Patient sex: M
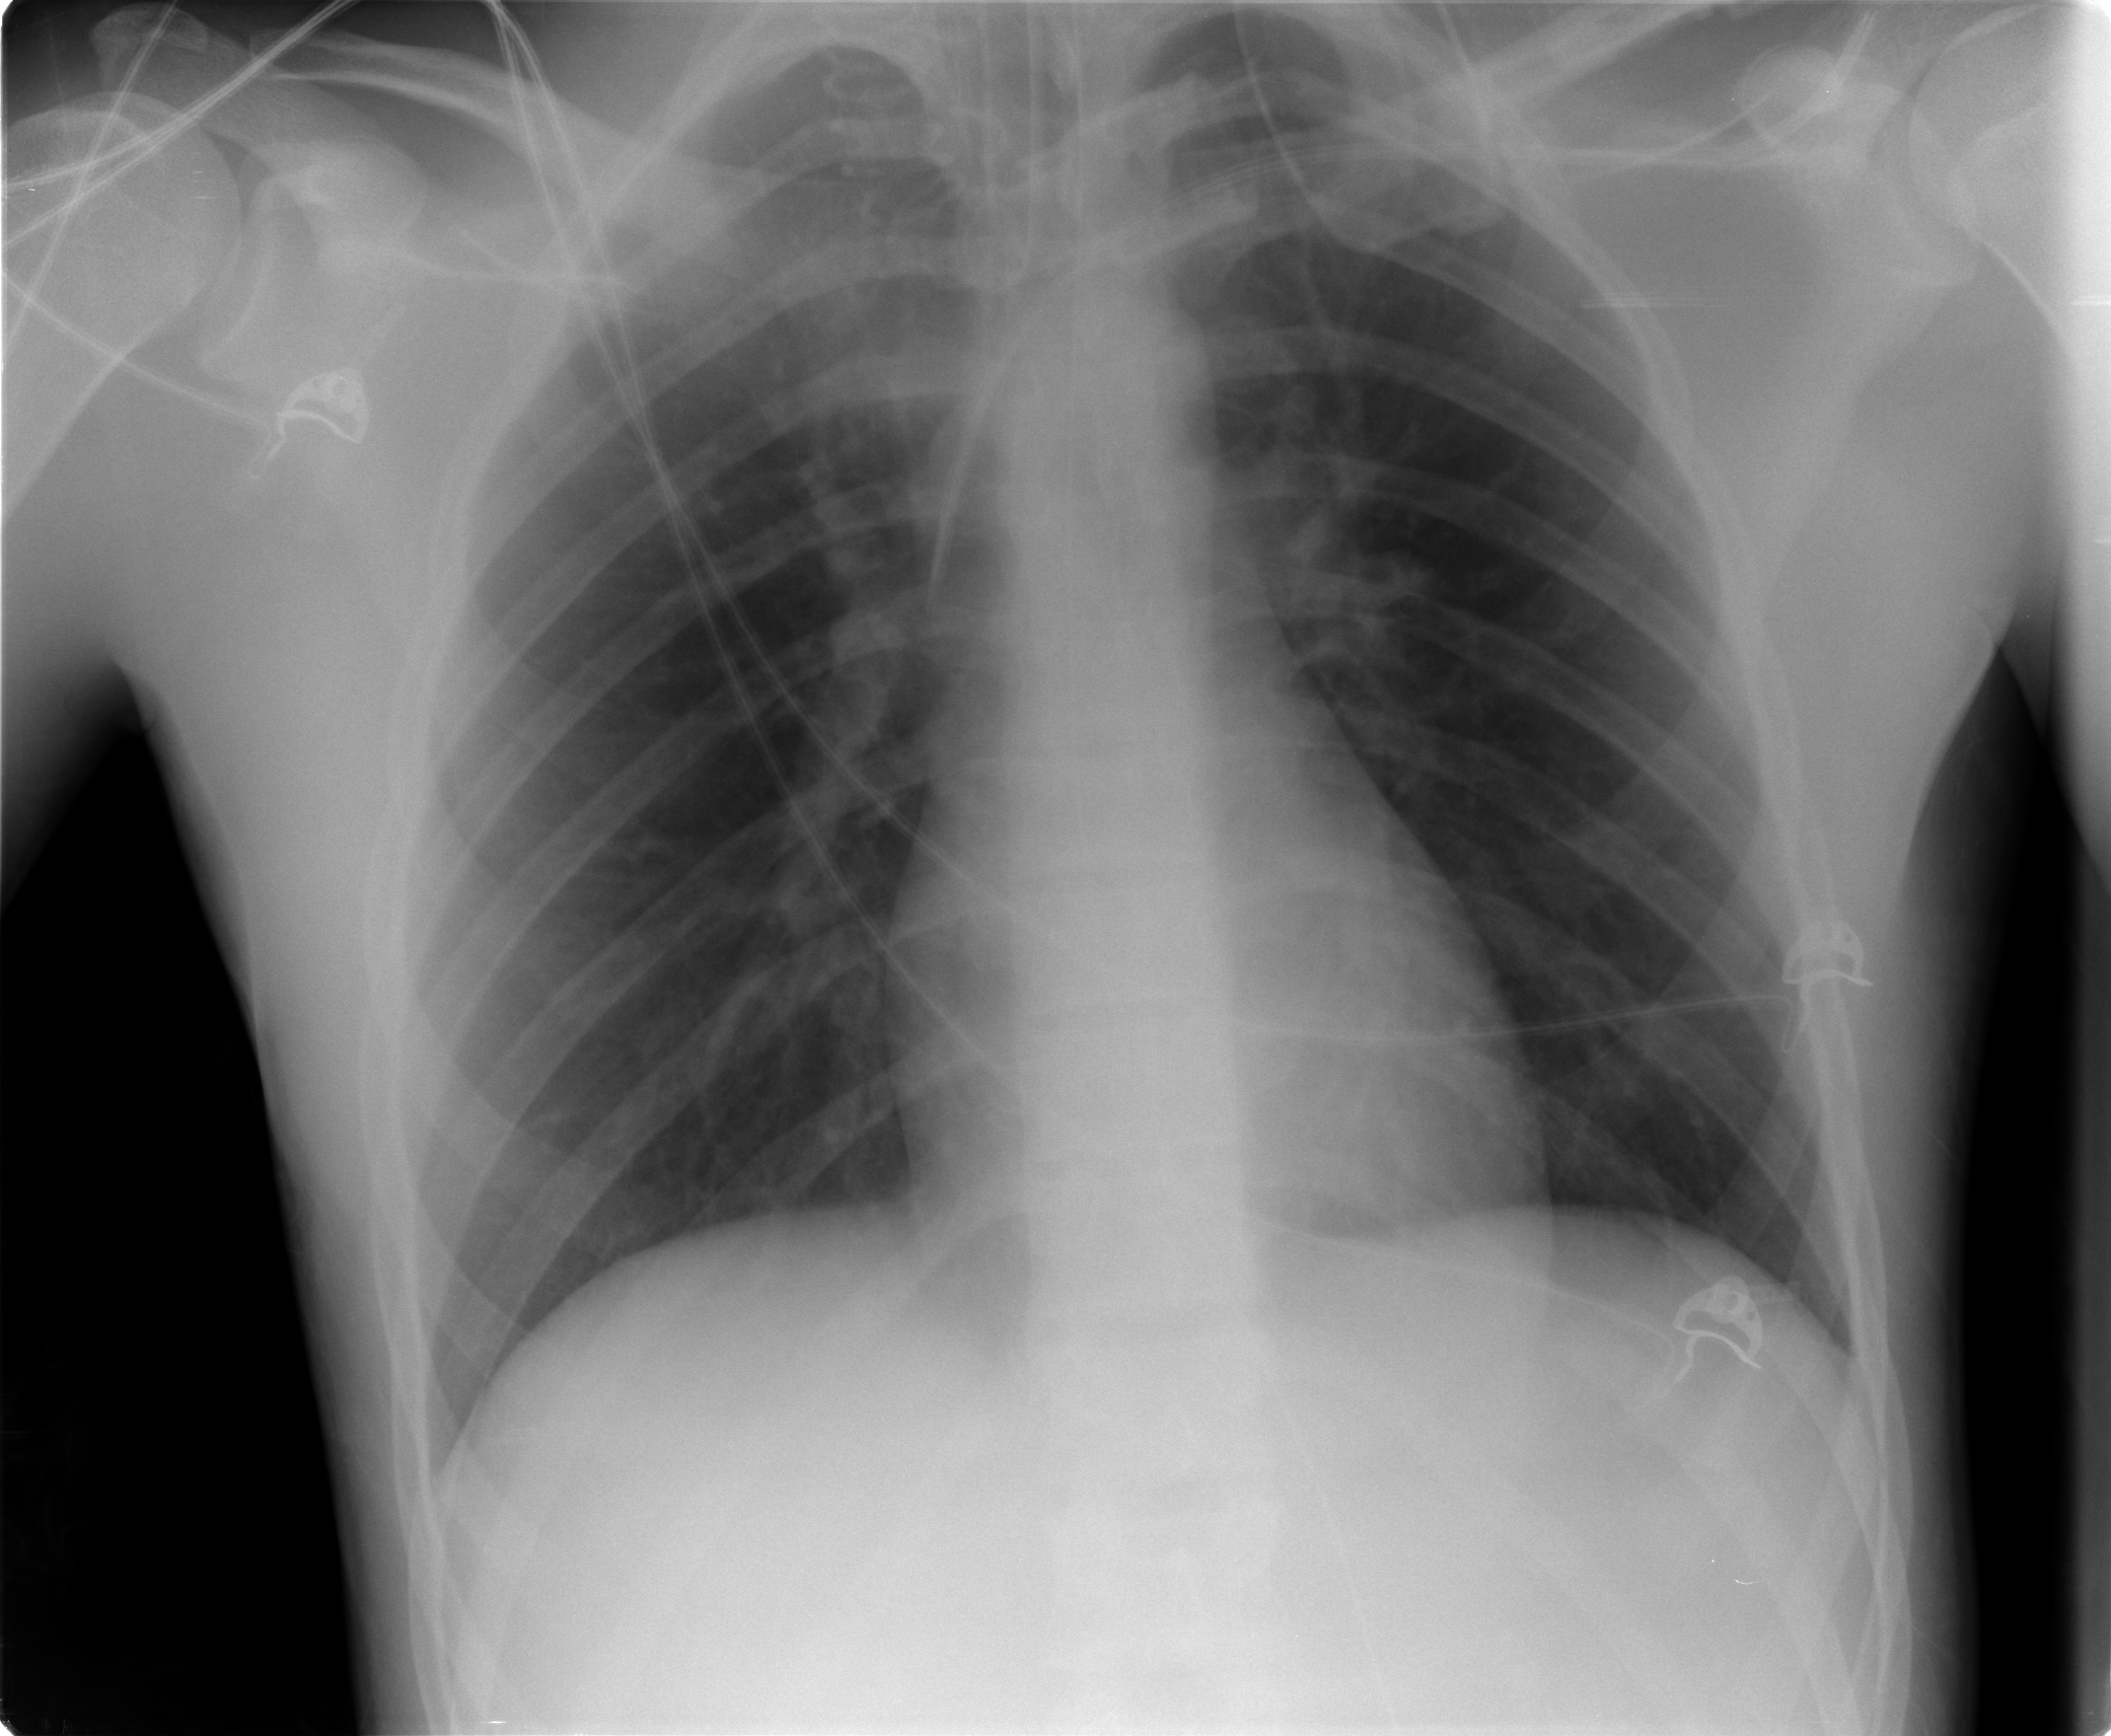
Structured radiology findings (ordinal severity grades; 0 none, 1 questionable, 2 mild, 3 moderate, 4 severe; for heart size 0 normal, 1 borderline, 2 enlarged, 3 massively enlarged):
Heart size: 0
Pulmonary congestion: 0
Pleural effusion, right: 0
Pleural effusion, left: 0
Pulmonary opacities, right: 3
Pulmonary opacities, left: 0
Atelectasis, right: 3
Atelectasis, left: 0